Question: I have a 3D rectangle, rotated 45 degrees as in the attached screenshot. I would like the lines and the far edge (A) to look fading. Moreover, when i rotate the camera, i want the 'new' far lines and edges to look fading. So if B will be in the place if A, B and the lines to B will look fading. How can i do that?
If it makes any difference, i use OpenGL ES 2.0 on iOS.

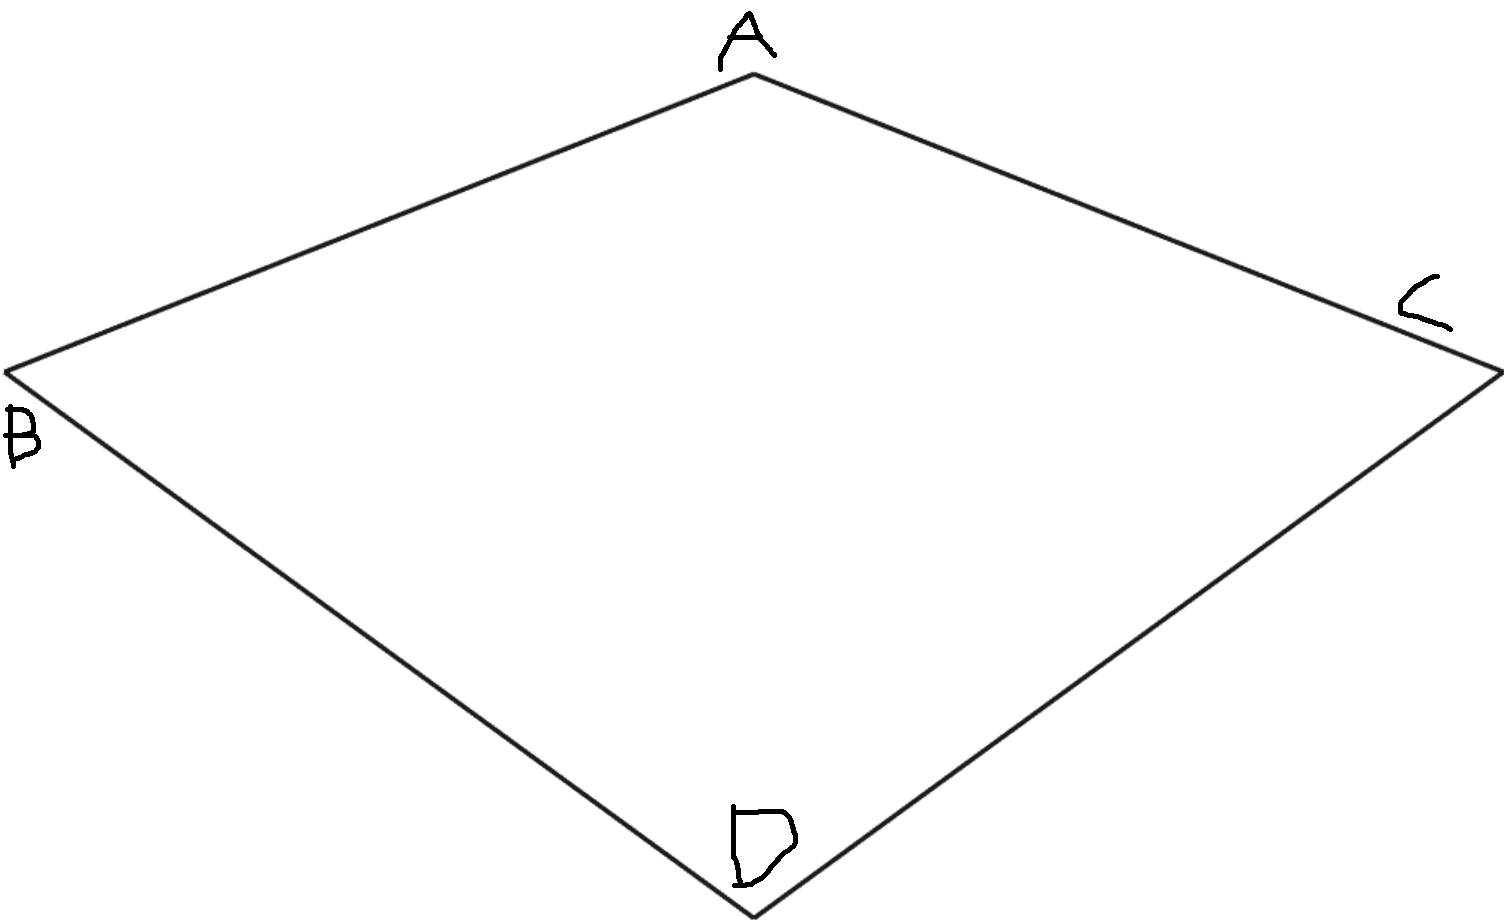
Answer: I'd suggest enabling alpha blending and in your pixel shader you set the resulting color's alpha value based on the depth.
Something like 'result.a = clamp(1.0/(-gl_FragCoord.z + 1.0), 0.0, 1.0)' might work.